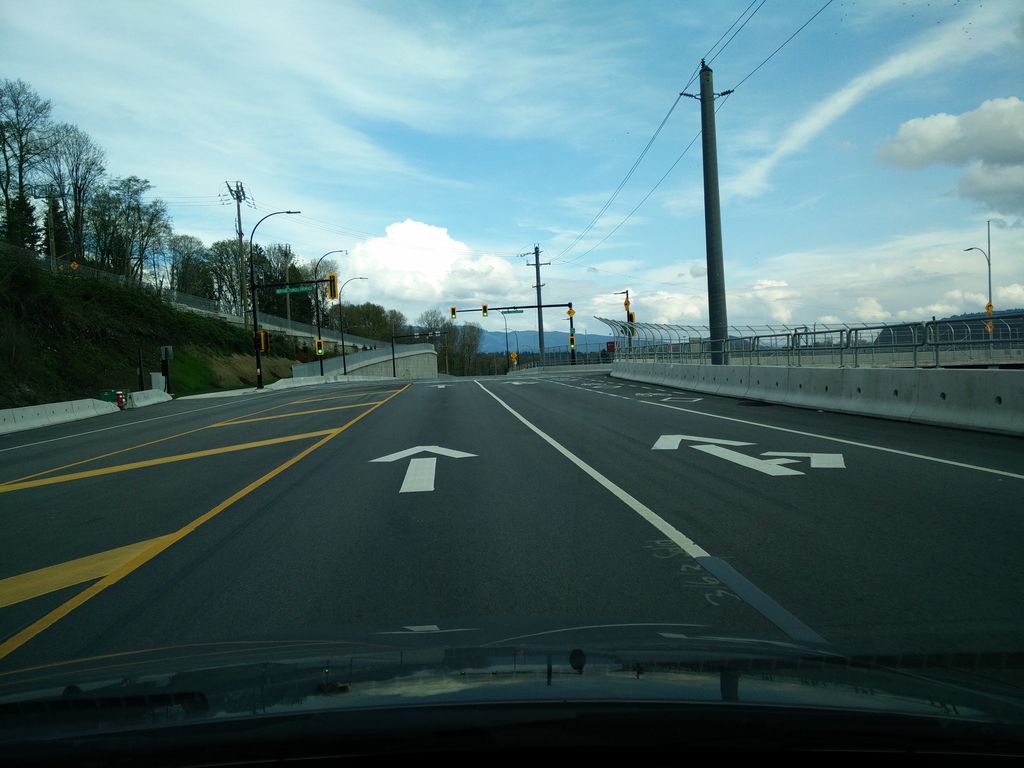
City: vancouver